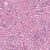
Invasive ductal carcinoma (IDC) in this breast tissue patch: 1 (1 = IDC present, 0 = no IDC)